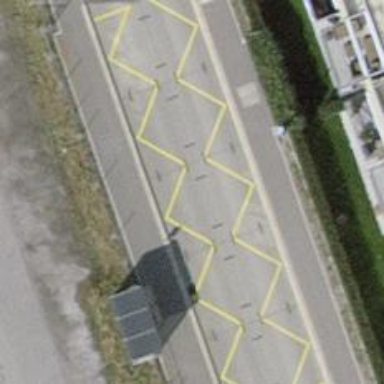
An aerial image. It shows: Bus stop with stop position for public transport.